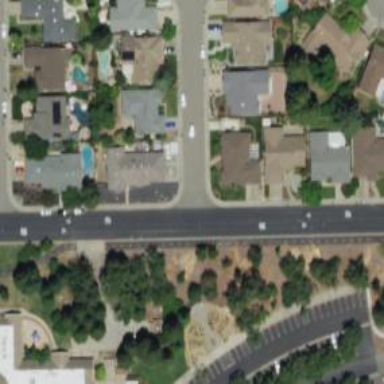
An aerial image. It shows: Residential road with asphalt surface. There is sidewalk on the left side.